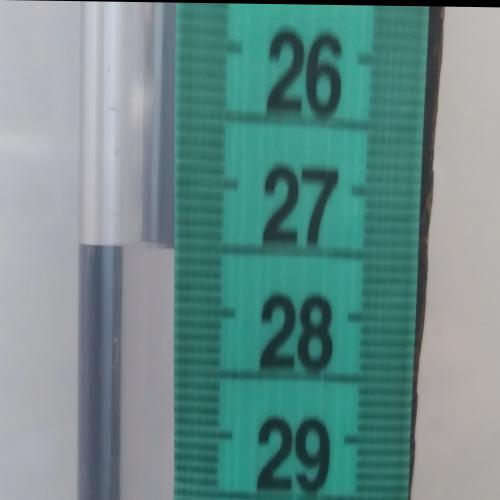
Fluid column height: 27.5 cm